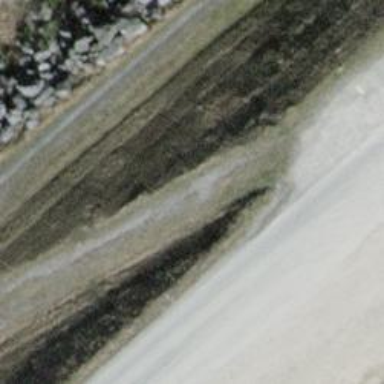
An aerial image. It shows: Unpaved track with grade2 quality type.